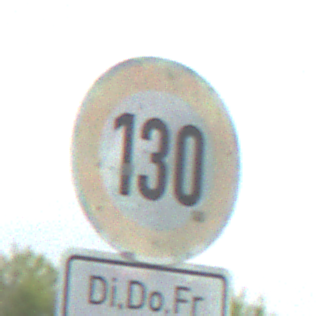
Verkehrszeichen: Geschwindigkeit130
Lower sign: ZeitangabenMitBeschraenkungAufWochentage3
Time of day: MorningAfternoon
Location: Outdoor (Nature)
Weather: PartlyCloudy
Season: NotSpecified
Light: Natural